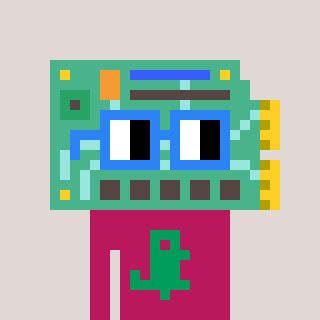
a pixel art character with square blue glasses, a chipboard-shaped head and a darkpink-colored body on a warm background